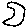
Label: moon